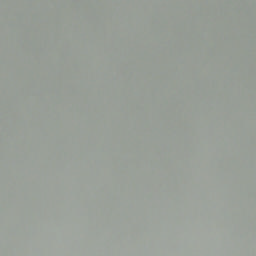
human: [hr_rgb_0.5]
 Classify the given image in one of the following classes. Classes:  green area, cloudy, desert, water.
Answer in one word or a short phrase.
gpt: cloudy